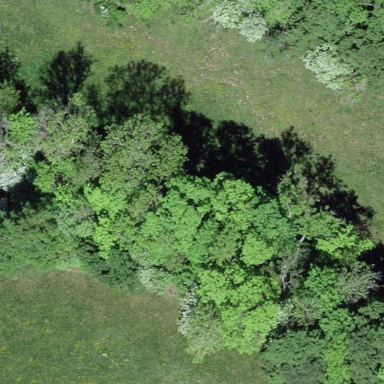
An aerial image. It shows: Forest area.